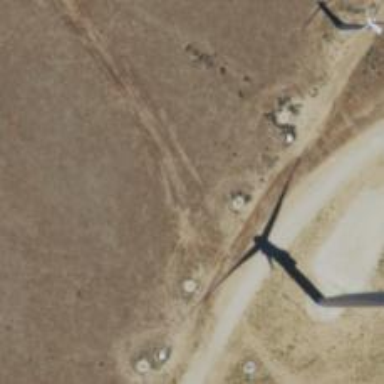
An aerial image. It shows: Wind power generator utilizing wind turbines.